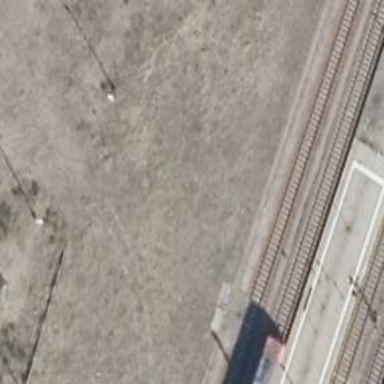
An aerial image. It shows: Sandy track with grade4 tracktype.